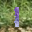
Label: 1